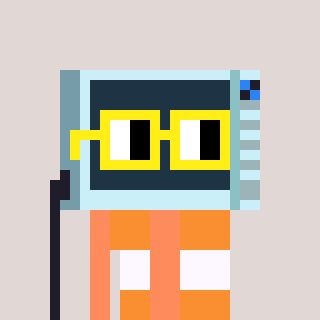
a pixel art character with square yellow glasses, a microwave-shaped head and a peachy-colored body on a warm background